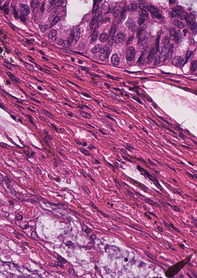
Tumor epithelial tissue: yes
Tumor-associated stroma tissue: yes
Normal tissue: no